Question: I am trying to generate soundwave which would look like the one that soundcloud have.
But i can't figure out how do they make their soundwaves so clear, for example this is an example of soundcloud and my generated soundwave:

I am using to php to read wav file and generate the image, but if there is some better library in any language which would do this better i would definitely like to to hear about it.
I have pasted the class that I'm usin in <URL>.
I got this code from <URL> and modified to fit my website.
I'm really lost at this and any kind of suggestion would help a lot.
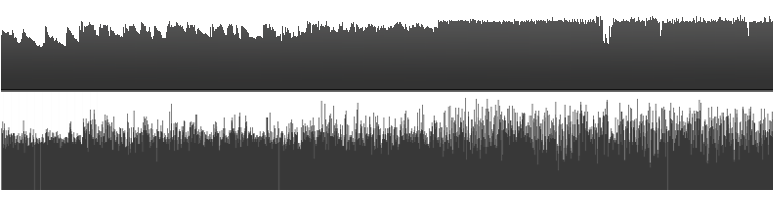
Answer: The waveforms on soundcloud.com are drawn with canvas -- whereas in your sample image, it appears as though it's a larger image which is scaled down to the desired size. When you do this scaling in the browser, it will anti-alias the 'half' pixels. When drawing to the canvas, we draw exactly the pixels needed at the exact resolution needed. This means there's no image scaling and no blurriness.